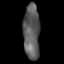
Tissue: skin
Cell type: Epithelial cells
Senescence score: 0.2785
Nuclear area (px): 886
Mean DAPI intensity: 91.035